Question: I need to send some data to an IP address with UDP. I don't know how to format my string. Am i need to send multiple data packets?
From the developer page I only get this information:

What am I supposed to do? In the right section it's the string that I need to send.
Could anyone explain what does mean "Challenge"?
From the developers site:
What does this mean?
> FF FF FF FF 73 0A
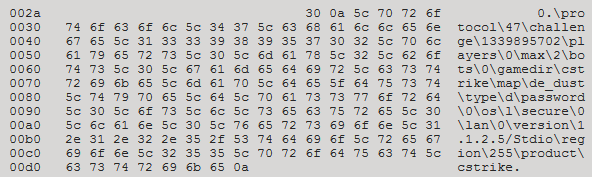
Answer: As I wrote in my comment, you need to send bytes, not really a string. So you'll have to find out if the server works with ascii encoding or something different and then get the bytes for your strings in the correct encoding.
When the docu talks about "sending FF 73 ... " it means sending bytes. It is a number in base 16 (="Hexadecimal"). A byte "FF" is created for example like this :
'''
byte b = 0xFF; // Hex for 255
'''
When the docu talks about sending "q(71)" it means sending a byte (0x71) which encodes the letter "q" in ascii.
About the "challenge" read <URL> and consult the developer docu a little bit deeper. I am sure they say more on that matter.
On using UDP in Java you can consult many examples and the <URL>.